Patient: sex M, age 65
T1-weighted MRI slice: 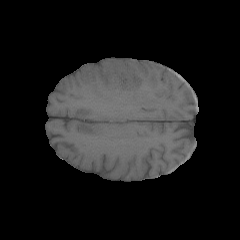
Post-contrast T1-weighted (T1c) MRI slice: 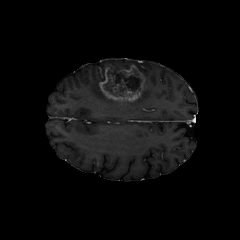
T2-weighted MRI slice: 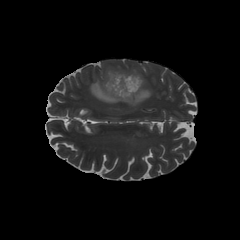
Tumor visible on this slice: yes
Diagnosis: Glioblastoma, IDH-wildtype
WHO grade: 4